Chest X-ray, AP view. Patient: 9 years old, sex M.
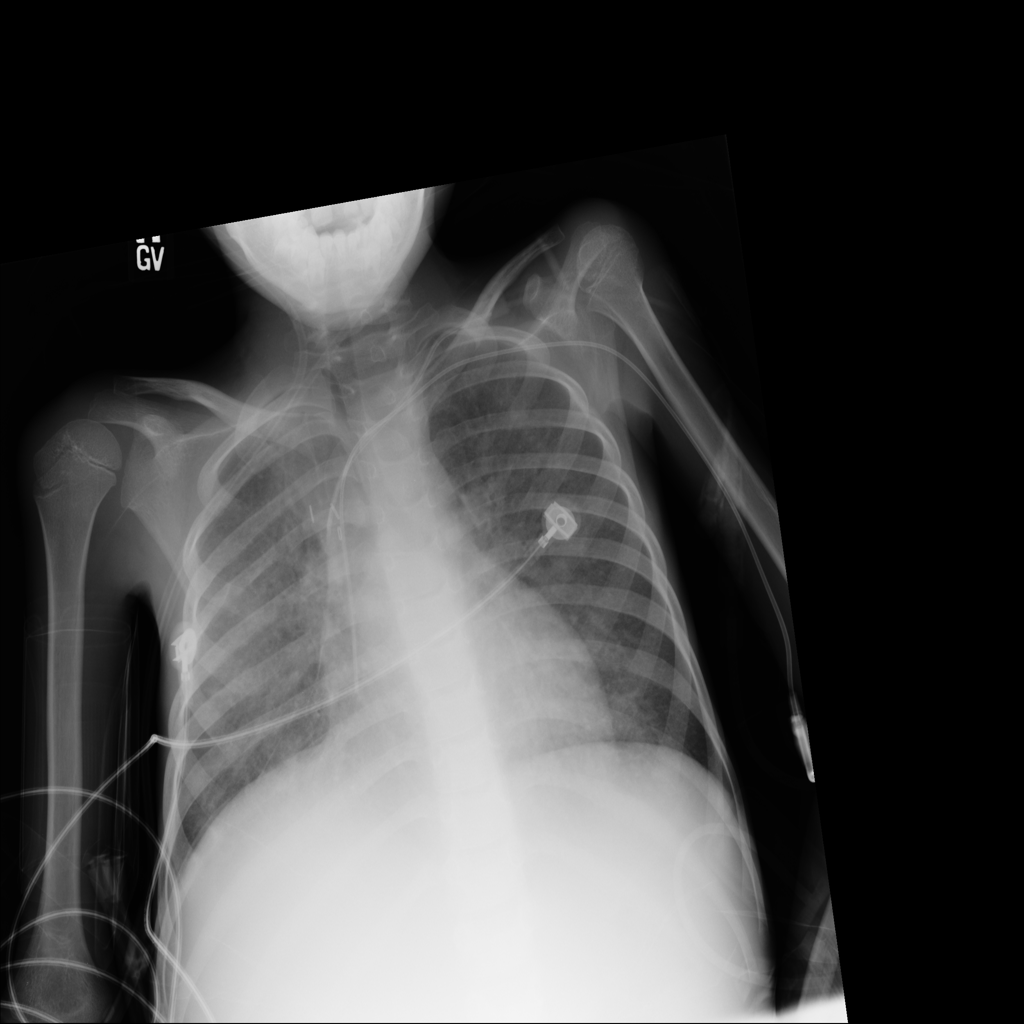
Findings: Infiltration